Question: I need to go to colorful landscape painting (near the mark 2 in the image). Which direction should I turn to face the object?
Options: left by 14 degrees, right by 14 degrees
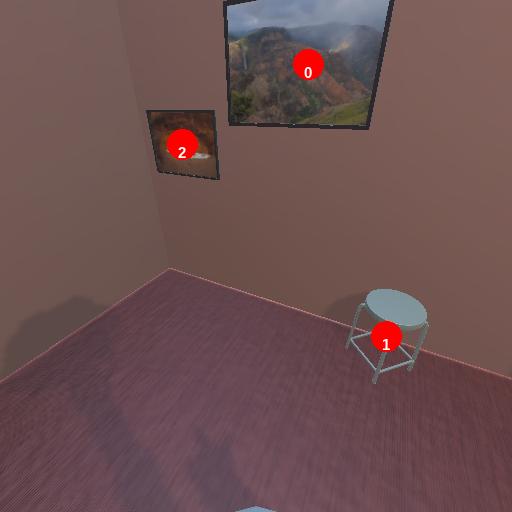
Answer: left by 14 degrees